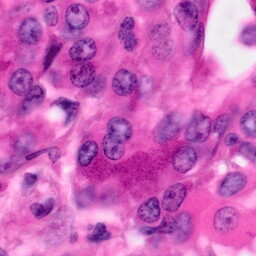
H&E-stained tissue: Pancreatic